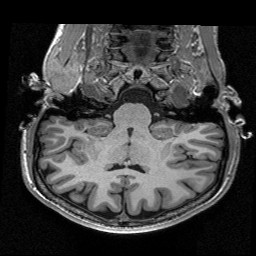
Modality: T1w
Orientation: sagittal
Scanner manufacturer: siemens
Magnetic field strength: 3 T
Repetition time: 2.53 s
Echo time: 0.00267 s